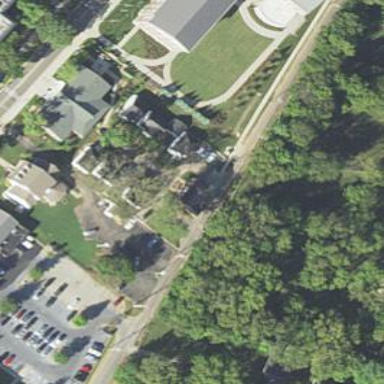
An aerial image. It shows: Driveway for service vehicles.